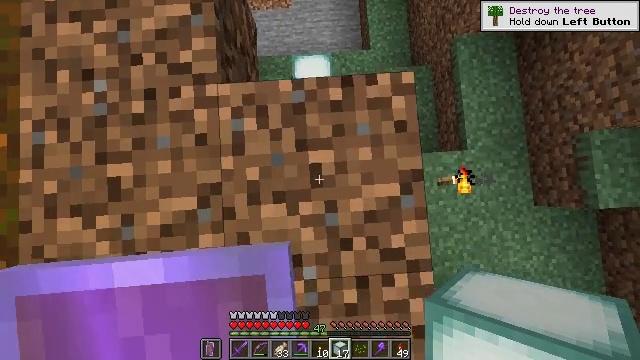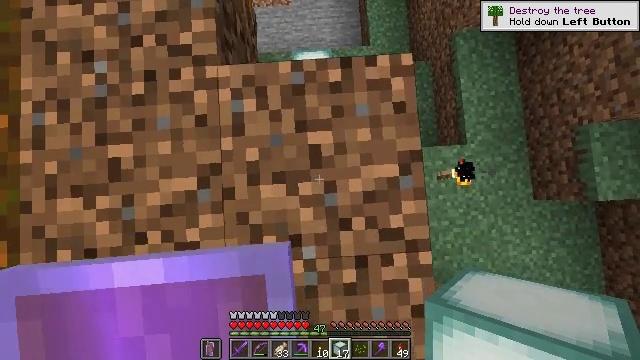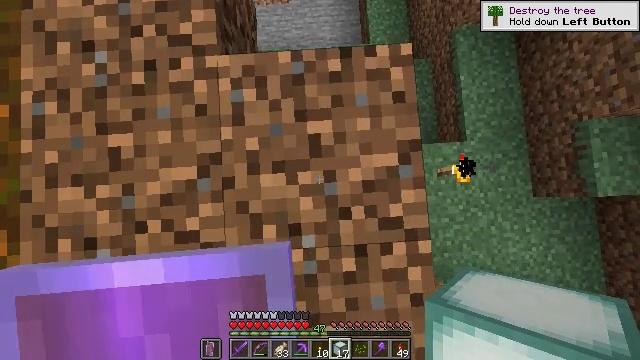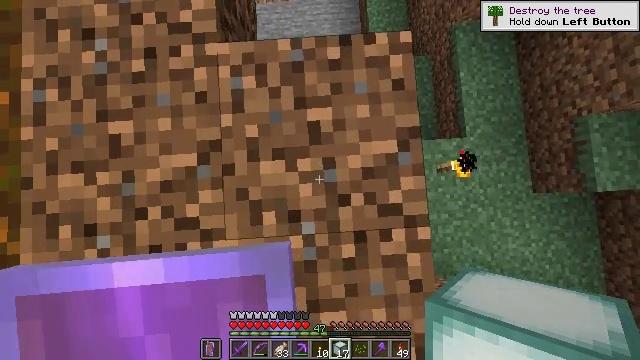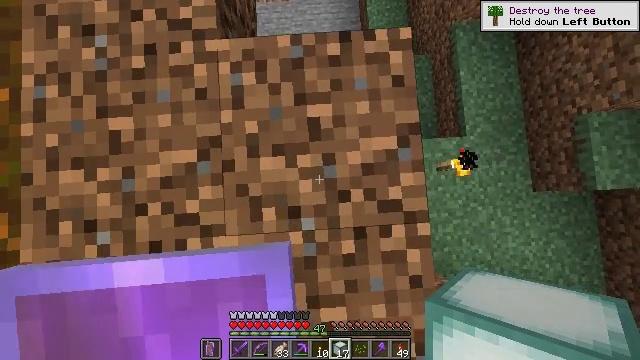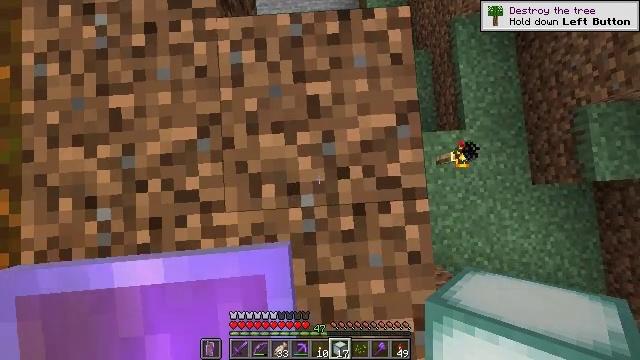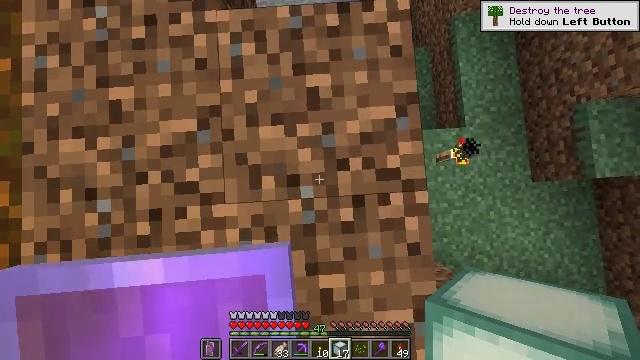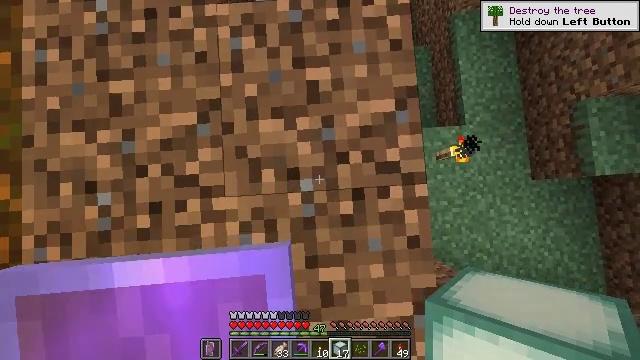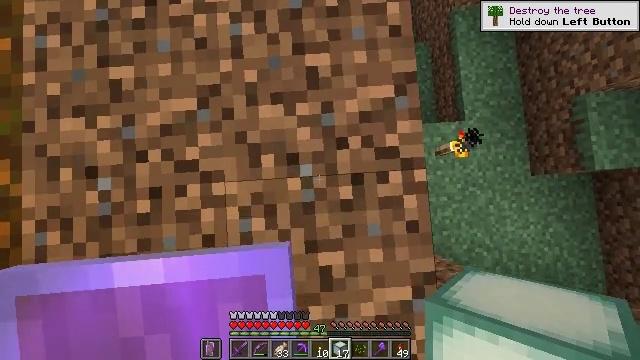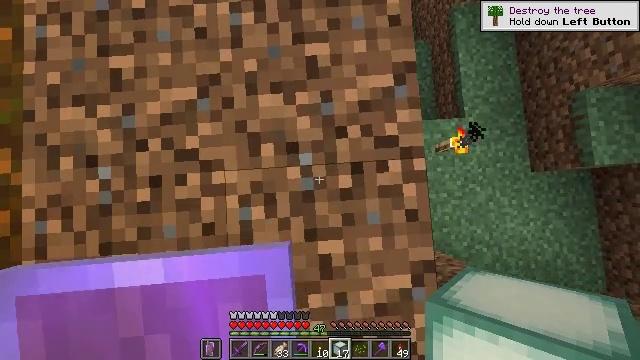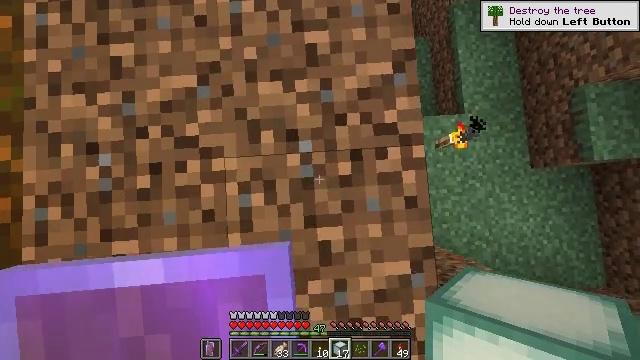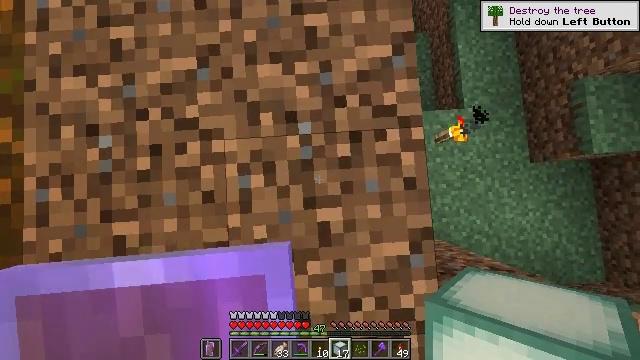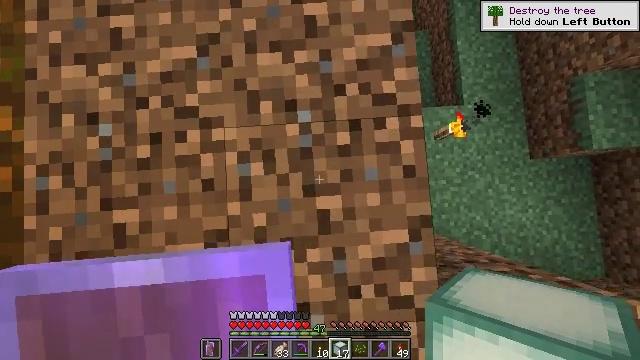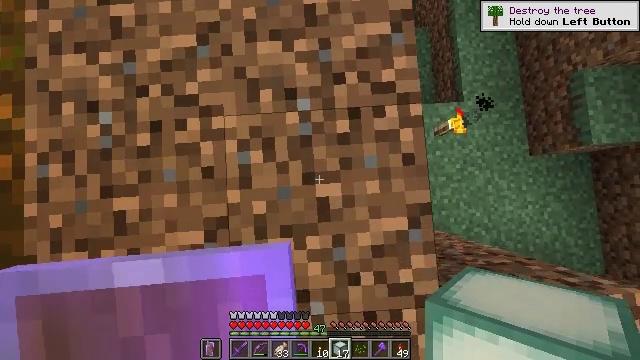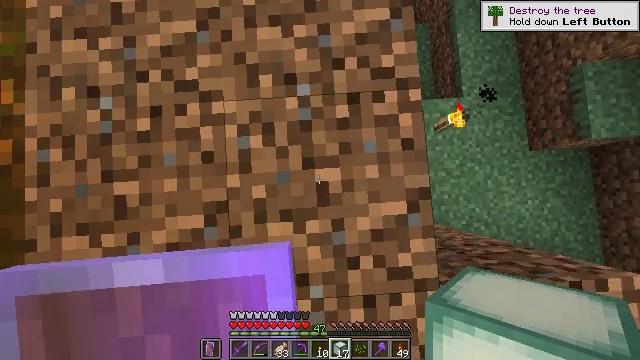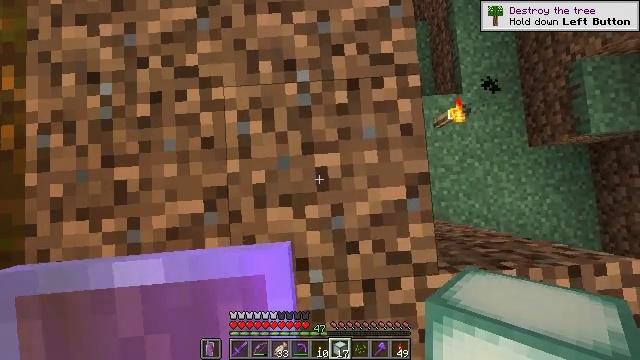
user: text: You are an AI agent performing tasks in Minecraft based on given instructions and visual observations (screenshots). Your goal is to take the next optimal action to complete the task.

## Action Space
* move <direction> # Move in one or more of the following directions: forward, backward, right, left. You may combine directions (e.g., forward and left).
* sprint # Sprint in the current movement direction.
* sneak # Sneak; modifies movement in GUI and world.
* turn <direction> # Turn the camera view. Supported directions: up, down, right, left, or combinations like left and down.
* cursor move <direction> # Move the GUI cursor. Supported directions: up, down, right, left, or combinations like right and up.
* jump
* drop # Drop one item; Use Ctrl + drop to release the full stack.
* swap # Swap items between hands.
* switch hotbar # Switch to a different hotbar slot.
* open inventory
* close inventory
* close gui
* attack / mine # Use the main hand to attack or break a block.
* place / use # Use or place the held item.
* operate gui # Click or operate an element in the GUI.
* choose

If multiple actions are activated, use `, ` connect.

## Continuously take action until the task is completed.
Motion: motion action
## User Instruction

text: Attack the ground to gather coarse dirt.
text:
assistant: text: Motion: move back, sneak
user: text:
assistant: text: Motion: move back, sneak
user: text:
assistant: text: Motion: move back, sneak
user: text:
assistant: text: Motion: move back, sneak
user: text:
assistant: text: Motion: move back, sneak
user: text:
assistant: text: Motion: move back, sneak
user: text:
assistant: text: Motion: move back, sneak
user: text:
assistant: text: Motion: move back, sneak
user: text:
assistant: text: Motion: move back, sneak
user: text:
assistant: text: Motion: move back, sneak
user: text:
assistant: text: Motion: move back, sneak
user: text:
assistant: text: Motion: move back, sneak
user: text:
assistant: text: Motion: move back, sneak
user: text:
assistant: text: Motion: move back, sneak
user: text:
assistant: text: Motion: move back, sneak
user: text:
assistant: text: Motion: move back, sneak
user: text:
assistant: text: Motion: move back, sneak, turn up
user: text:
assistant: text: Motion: sneak, turn up
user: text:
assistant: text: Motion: sneak
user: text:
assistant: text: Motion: sneak
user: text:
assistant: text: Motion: sneak
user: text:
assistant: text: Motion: sneak, attack / mine
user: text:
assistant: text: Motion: sneak, attack / mine
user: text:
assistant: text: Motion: sneak, attack / mine
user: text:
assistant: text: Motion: sneak, attack / mine
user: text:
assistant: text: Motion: sneak, attack / mine
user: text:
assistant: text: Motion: sneak, attack / mine
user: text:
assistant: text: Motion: sneak, attack / mine
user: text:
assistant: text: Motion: sneak, attack / mine
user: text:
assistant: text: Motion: sneak, attack / mine